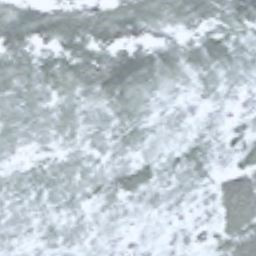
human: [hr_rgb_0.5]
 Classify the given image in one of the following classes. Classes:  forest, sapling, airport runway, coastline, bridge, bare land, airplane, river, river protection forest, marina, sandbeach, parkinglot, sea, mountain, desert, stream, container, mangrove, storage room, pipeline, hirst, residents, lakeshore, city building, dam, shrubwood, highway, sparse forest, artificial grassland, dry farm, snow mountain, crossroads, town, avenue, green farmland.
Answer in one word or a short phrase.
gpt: snow mountain